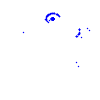
Particle: proton